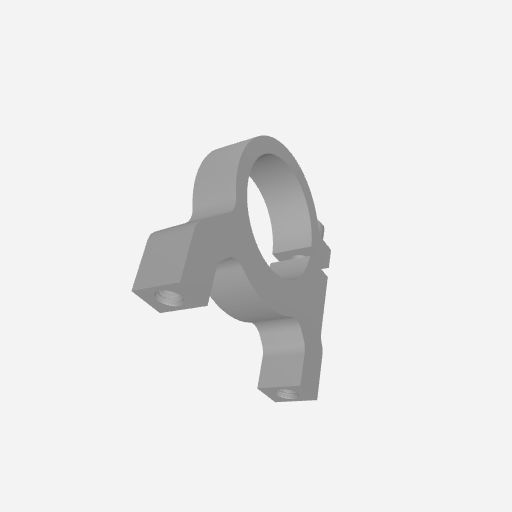
Part: Side1Post2ClampingMount21ID